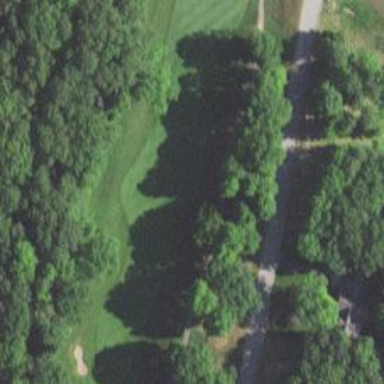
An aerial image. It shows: Golf hole.